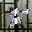
Label: 4